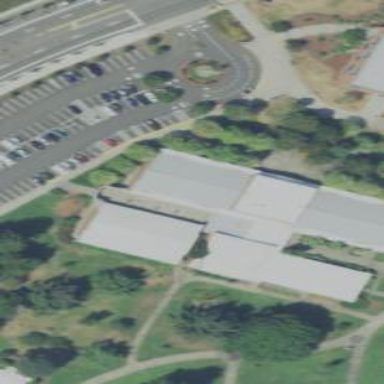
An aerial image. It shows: Part of building.